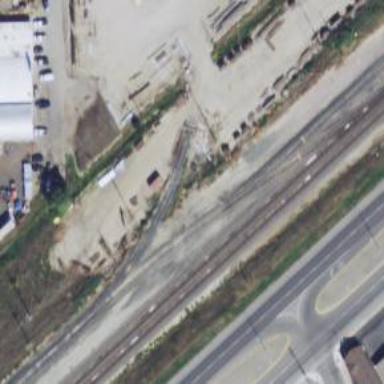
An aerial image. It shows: Railway siding for service.